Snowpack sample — Snodgrass Mountain, Crested Butte, Colorado (2/4/25, 12:06 PM MST)
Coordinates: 38.923, -106.968
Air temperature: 35 °F
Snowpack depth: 80 cm
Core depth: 80 cm
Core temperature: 32 °F
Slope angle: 14°, slope face: 78°
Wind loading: low
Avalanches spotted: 0
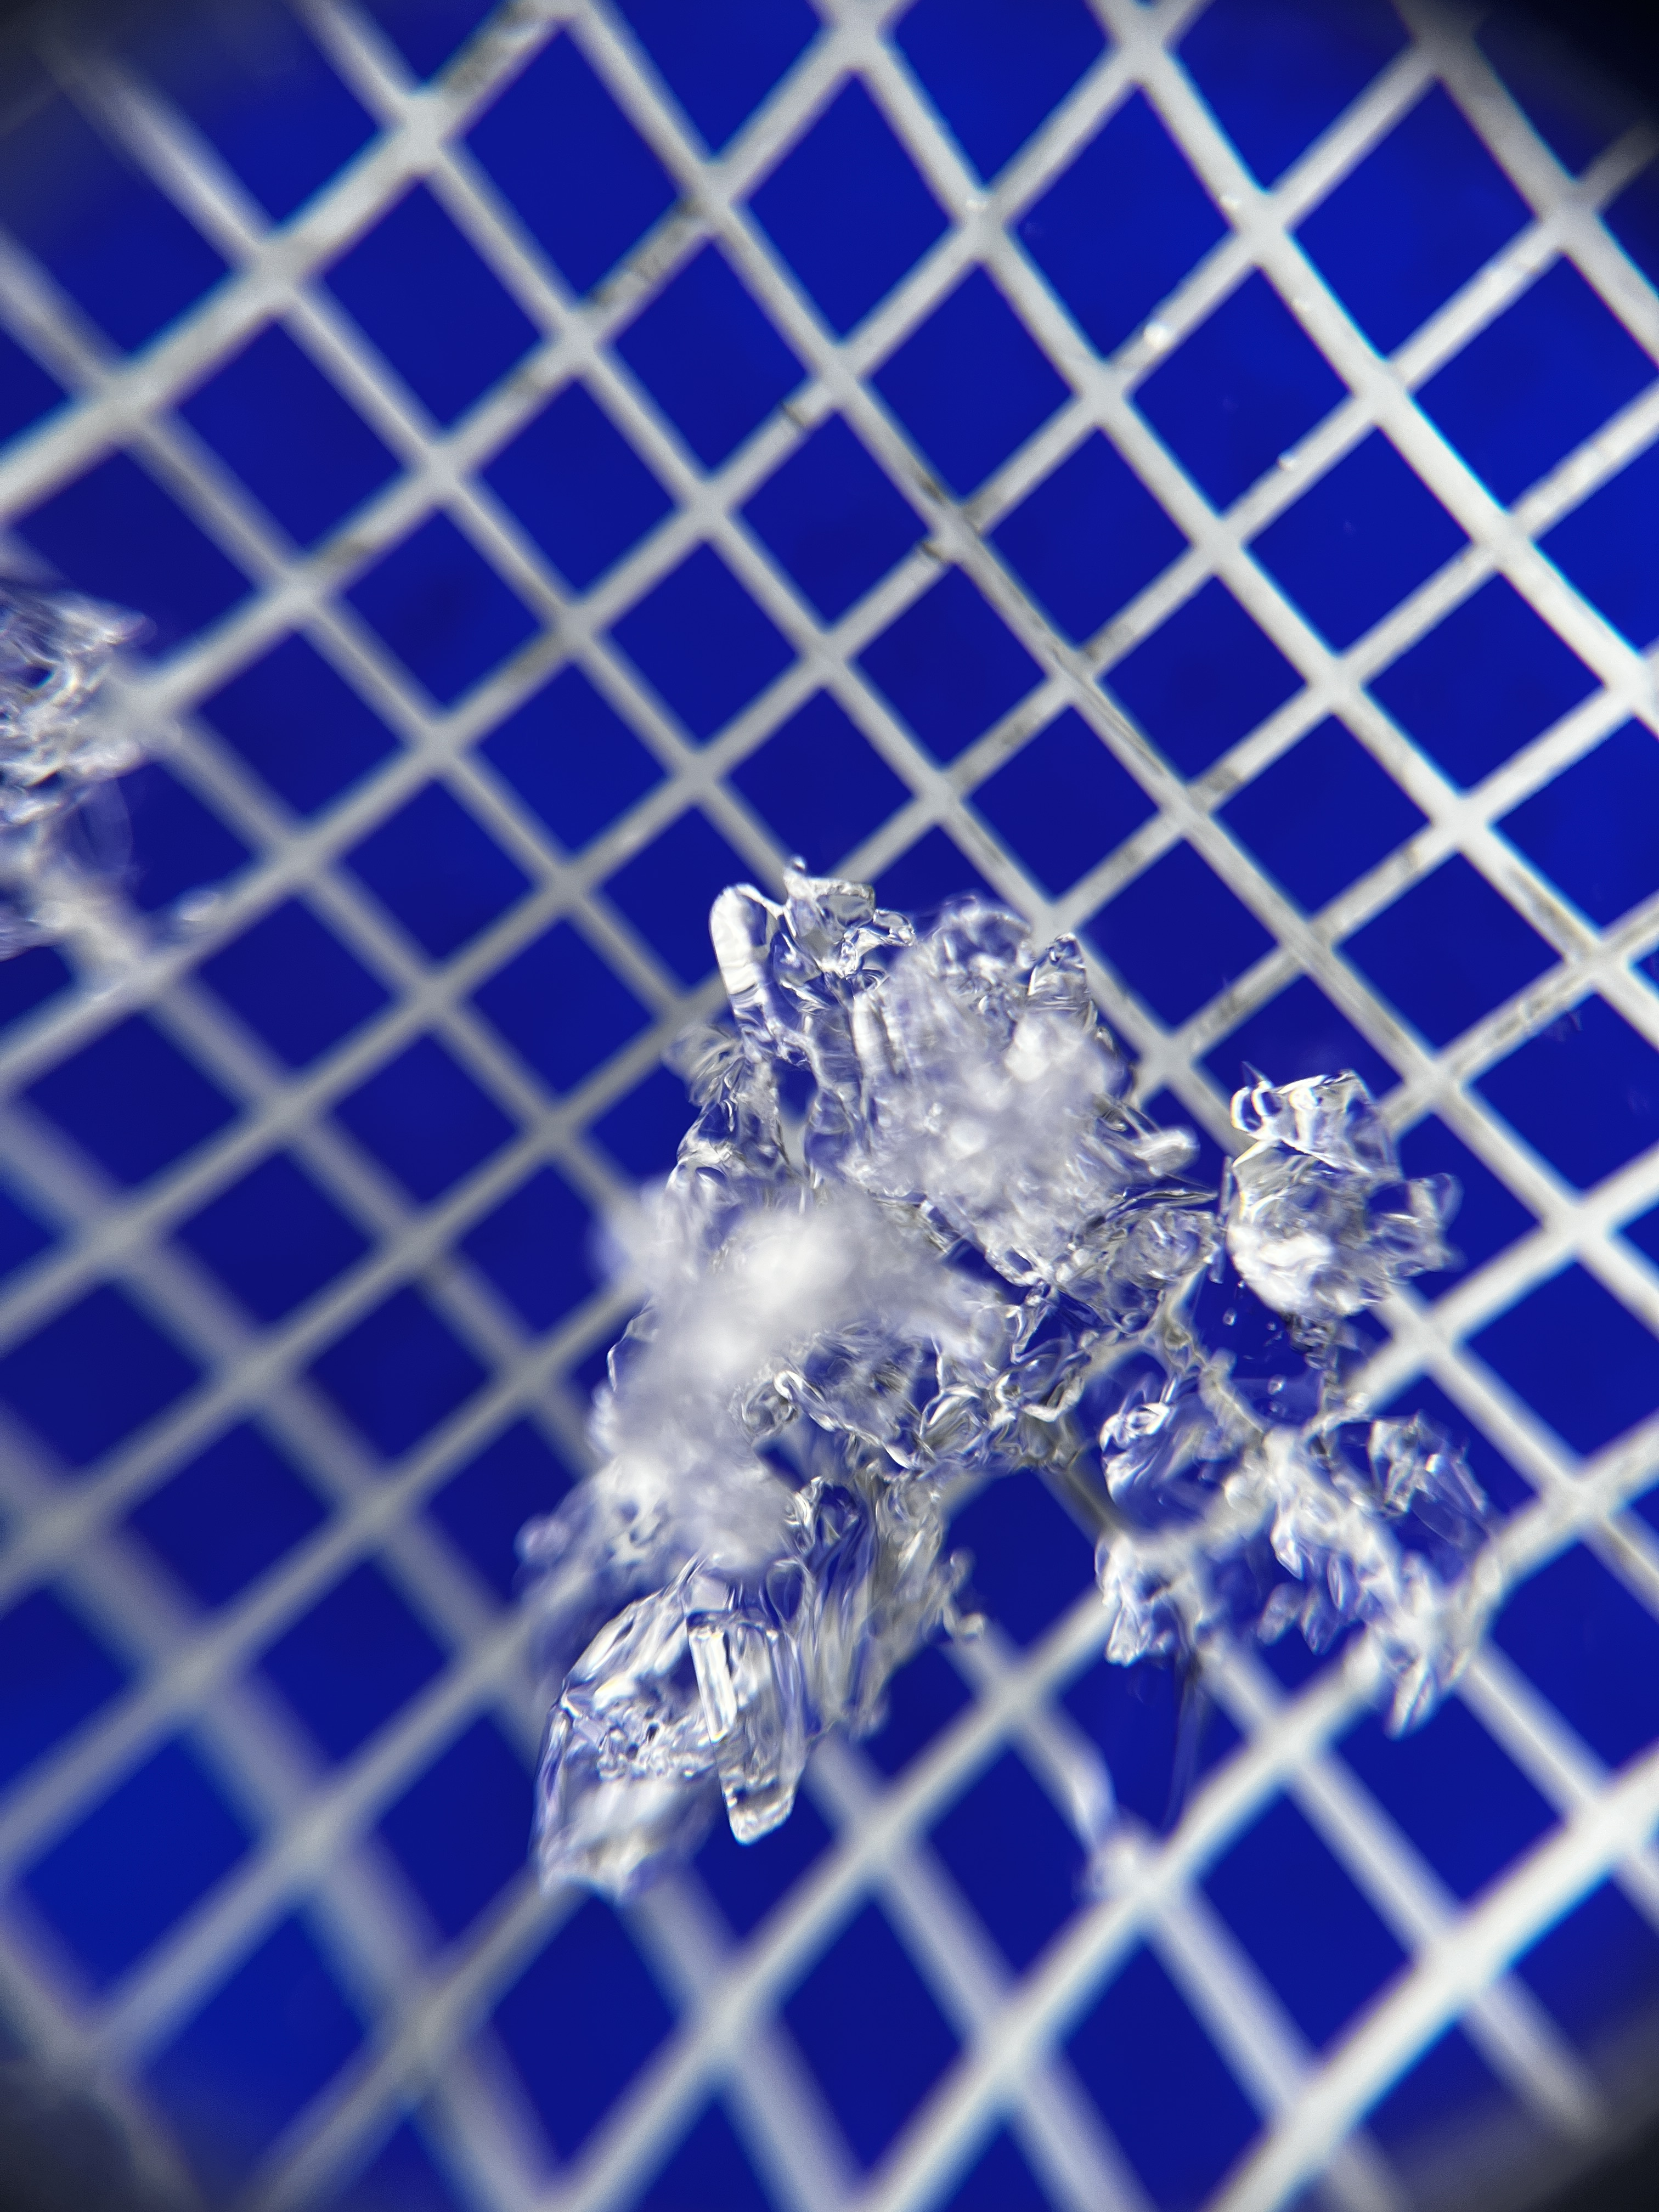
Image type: magnified_profile
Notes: No avalanches nearby, unusually warm weather for the last month reported by residents, Collected 25 yards from treeline